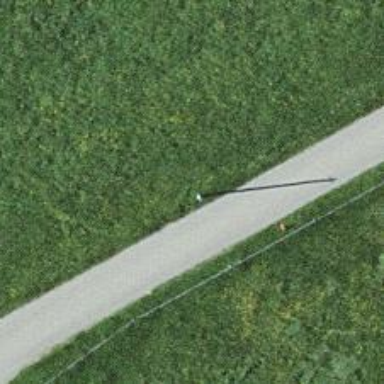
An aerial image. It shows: Minor power line.